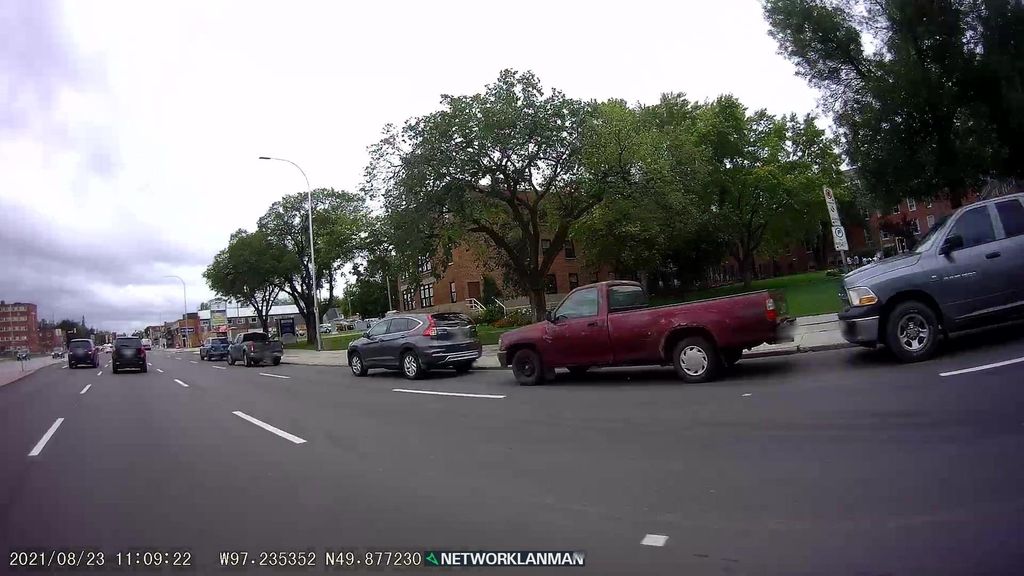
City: winnipeg